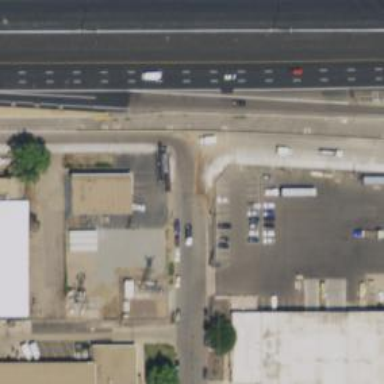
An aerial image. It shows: Secondary link road with asphalt surface.